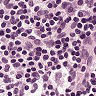
Metastatic tissue present: no